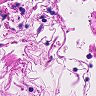
Metastatic tissue present: no